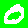
Digit: 0